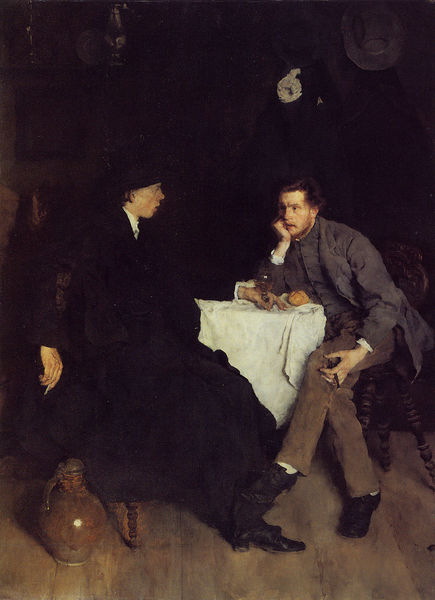
Titel: Im Atelier
Künstler: Wilhelm Maria Hubertus Leibl
Standort: Liberec
Institution: Oblastní Galerie
Schlagwörter: dunkel, fuß, gemälde, hand, mann, schatten, weiß, sitzen, braun, ellbogen, finger, frau, glas, grau, hintergrund, holz, hut, hüte, licht, männer, profil, raum, reden, schwarz, stuhl, stühle, szene, tisch, unterhalten, zimmer, haus, tuch, gespräch, rock, zylinder, bart, hemd, hose, jacke, kneipe, lokal, regal, trinken, wirtschaft, gesicht, kragen, bild, bildnis, hände, innenraum, porträt, tischdecke, tischtuch, kirche, boden, interieur, kutte, mantel, sitzend, decke, personen, zilinder, genre, rund, henkel, kanne, krug, beine, unterhaltung, haltung, schuhe, violett, ausdruck, dielen, schemel, essen, wein, sprechen, holzboden, rauchen, zigarre, finster, manet, uhr, brot, stube, ellenbogen, aufstützen, knöpfe, weste, deckel, gefäß, zinn, zinnkrug, courbet, mäntel, stiefel, treffen, liebermann, beckmann, karaffe, standuhr, pfarrer, öllampe, rauchend, zigarette, stuhlbein, stuhlbeine, überschlagen, gaderobe, garderobe, überkreuzen, gegenüber, zeiger, zifferblatt, tonkrug, gasthaus, wirtshaus, brötchen, zuhören, am tisch, verhandeln, regalbrett, zinndeckel, überlegen, brettstuhl, dialog, konversation, unterredung, abstüzen, tischdekce, gepräch, unteredung